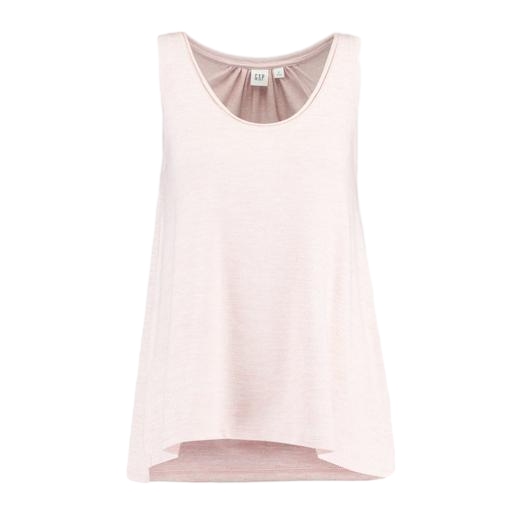
pink space dye melange tank, pink veil light layering tank top, pink breeze tank, white background